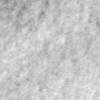
Label: no_change